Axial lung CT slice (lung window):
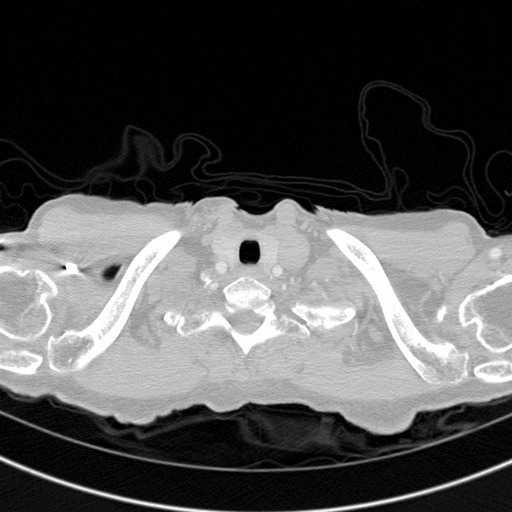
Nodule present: no